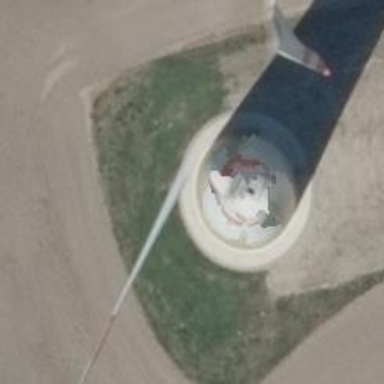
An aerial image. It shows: Wind generator with horizontal axis. The generator is wind turbine.